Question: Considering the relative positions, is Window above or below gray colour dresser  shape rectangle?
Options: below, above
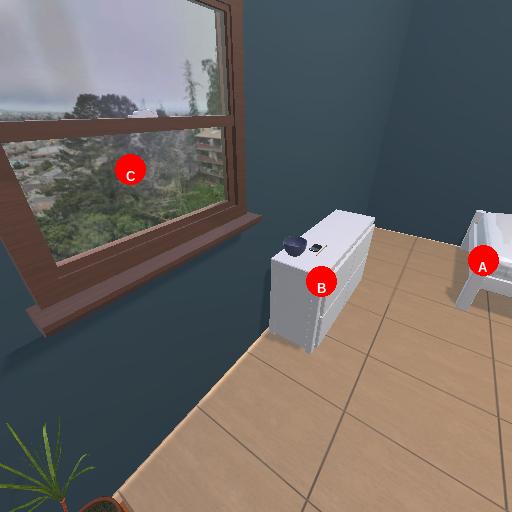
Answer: below